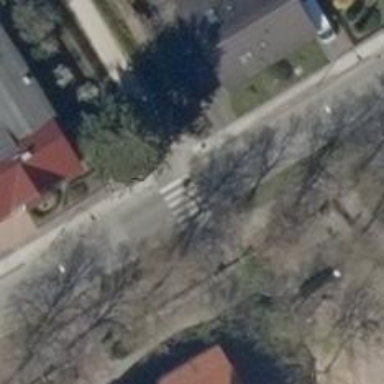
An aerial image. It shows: Uncontrolled zebra crossing on the road.